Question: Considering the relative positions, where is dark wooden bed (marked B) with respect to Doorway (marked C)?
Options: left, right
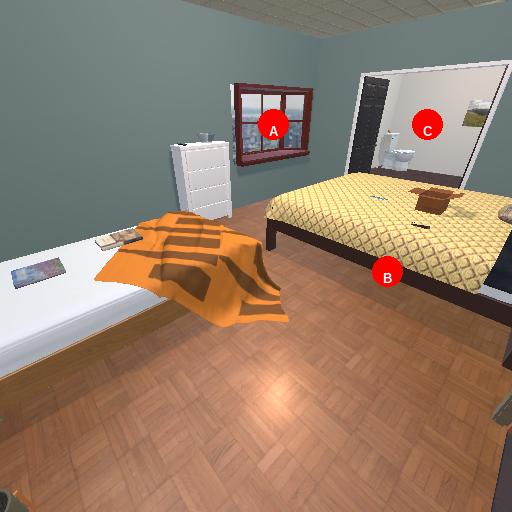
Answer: left